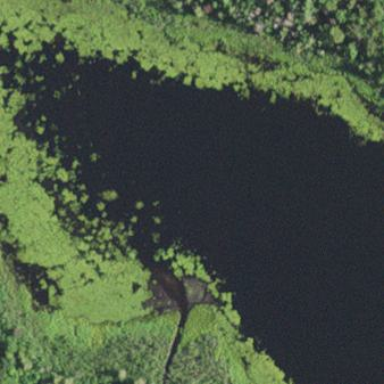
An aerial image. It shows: Beautiful lake surrounded by nature.